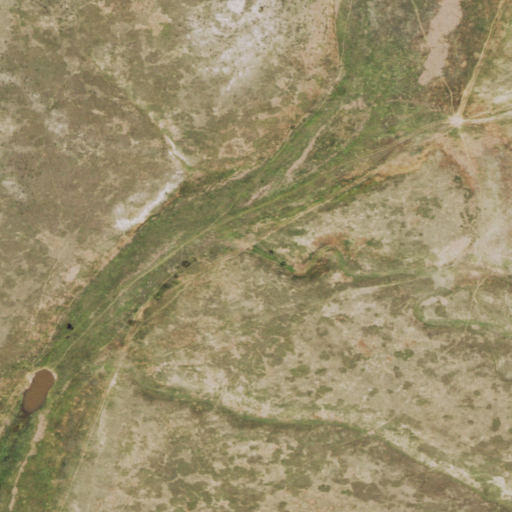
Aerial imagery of valley in Wyoming named Lowry Draw containing grassland and cultivated crops